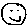
Label: smiley face